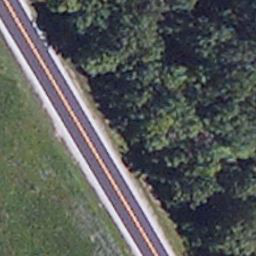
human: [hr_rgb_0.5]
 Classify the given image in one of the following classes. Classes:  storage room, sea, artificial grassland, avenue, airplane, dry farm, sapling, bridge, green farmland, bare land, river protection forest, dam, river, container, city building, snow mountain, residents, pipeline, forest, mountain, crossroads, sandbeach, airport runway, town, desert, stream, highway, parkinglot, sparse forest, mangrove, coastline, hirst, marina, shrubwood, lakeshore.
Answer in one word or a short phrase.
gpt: avenue